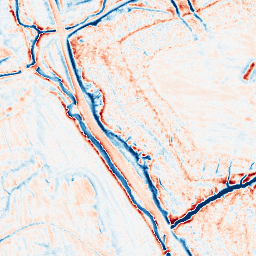
Category: edge_preserving
Decomposition family: anisotropic_diffusion
Decomposition parameters: iterations: 20
kappa: 10
gamma: 0.2
Upsampling method: quintic
Upsampling parameters: scale: 8
Upsampling scale: 8